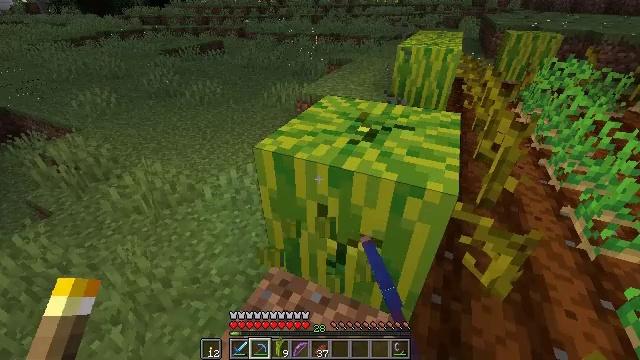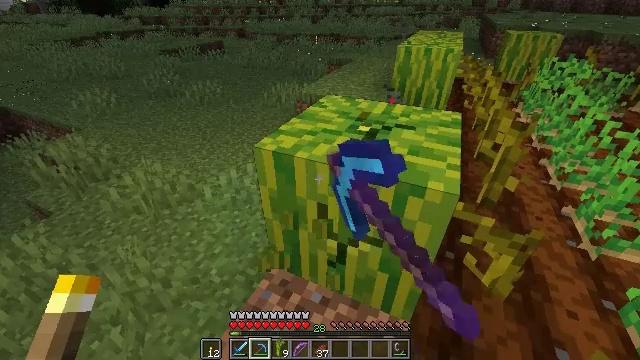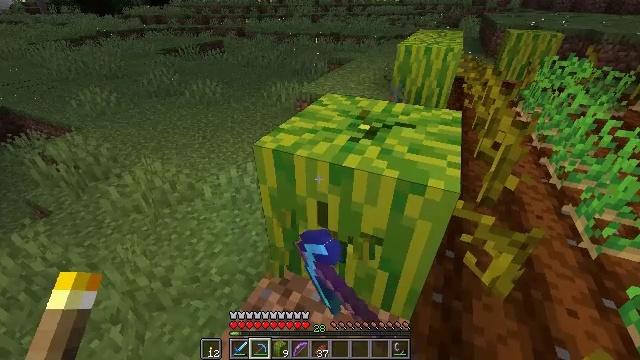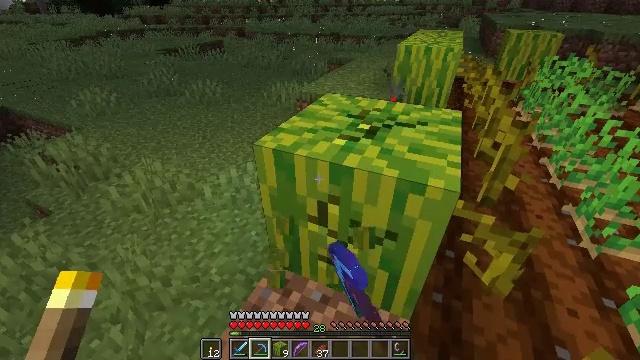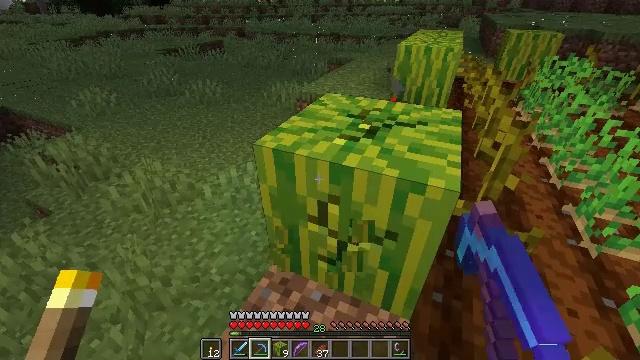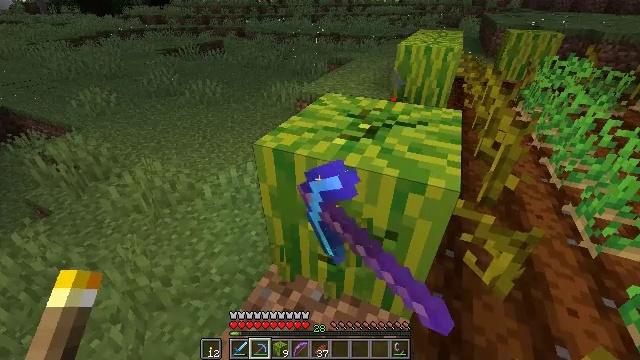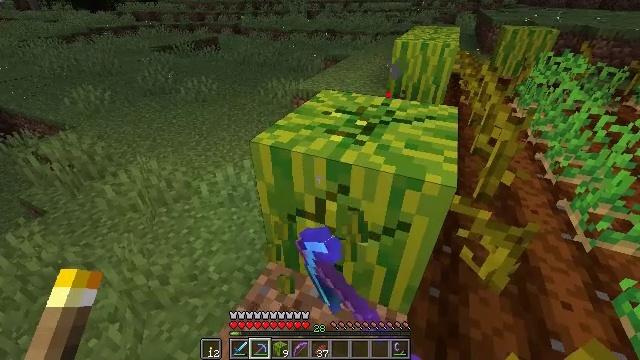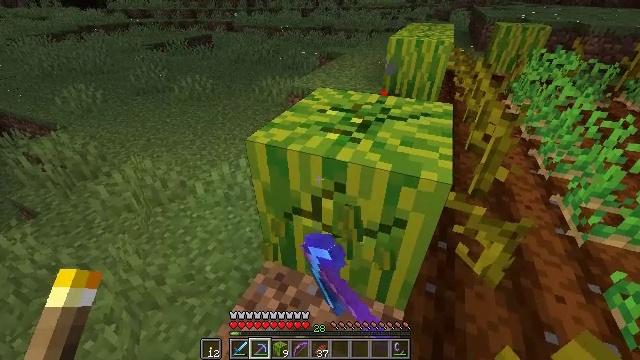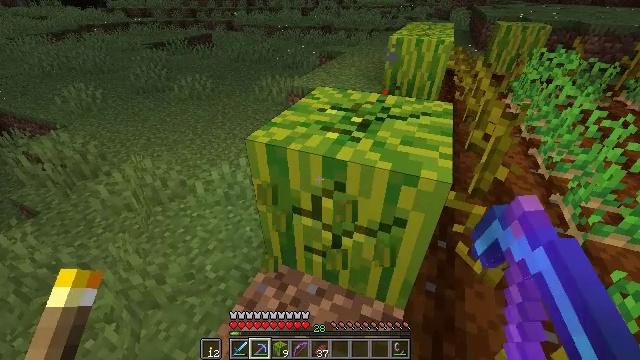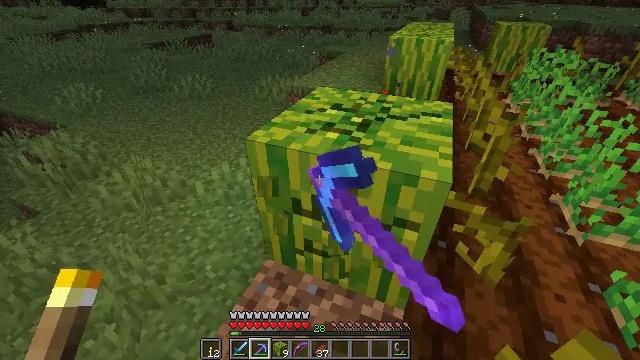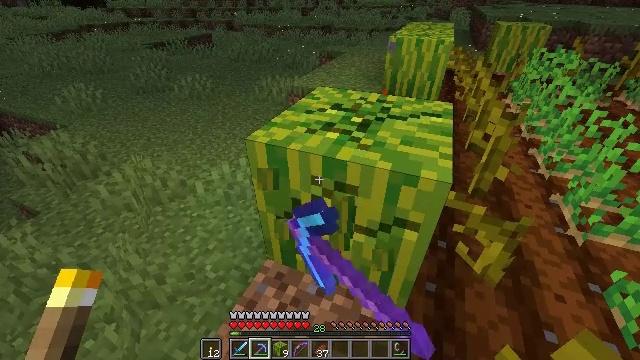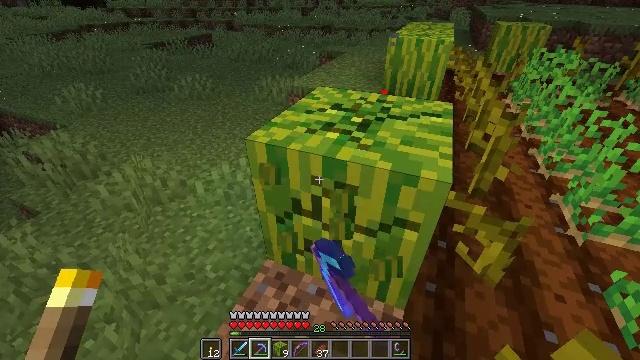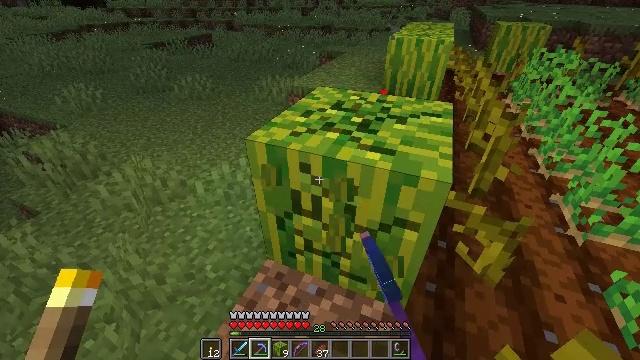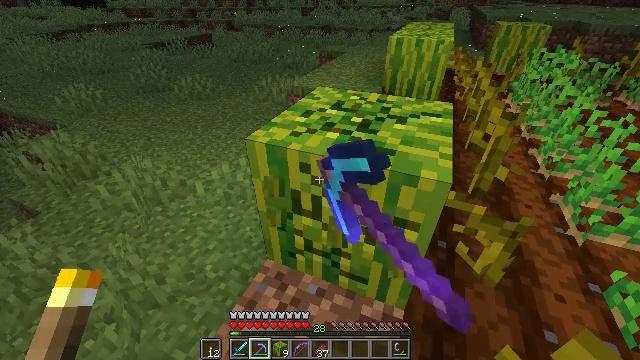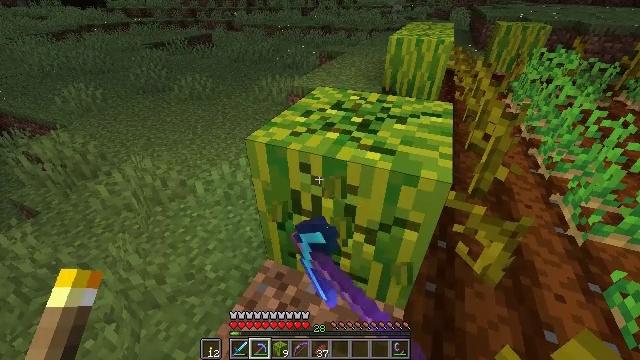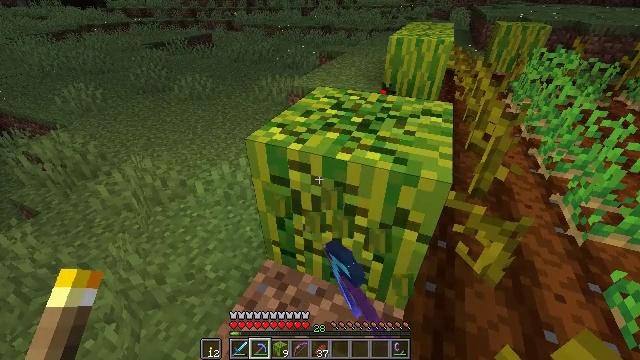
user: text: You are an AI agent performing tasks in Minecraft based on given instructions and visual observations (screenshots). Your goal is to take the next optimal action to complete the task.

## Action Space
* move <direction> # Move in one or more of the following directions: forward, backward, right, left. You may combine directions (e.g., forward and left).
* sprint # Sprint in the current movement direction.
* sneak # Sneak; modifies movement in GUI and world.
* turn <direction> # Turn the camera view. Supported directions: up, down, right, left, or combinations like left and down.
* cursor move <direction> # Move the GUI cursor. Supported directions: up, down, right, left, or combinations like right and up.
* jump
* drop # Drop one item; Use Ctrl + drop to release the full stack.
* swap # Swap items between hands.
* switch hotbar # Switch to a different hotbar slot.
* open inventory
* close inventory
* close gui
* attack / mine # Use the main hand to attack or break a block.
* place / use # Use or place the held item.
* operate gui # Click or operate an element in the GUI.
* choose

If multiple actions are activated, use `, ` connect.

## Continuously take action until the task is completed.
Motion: motion action
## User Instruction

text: Gather melon for food.
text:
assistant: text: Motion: attack / mine
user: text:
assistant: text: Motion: attack / mine
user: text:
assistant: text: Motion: attack / mine
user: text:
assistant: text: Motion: attack / mine
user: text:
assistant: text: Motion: attack / mine
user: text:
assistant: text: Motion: attack / mine
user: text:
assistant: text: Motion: turn right, attack / mine
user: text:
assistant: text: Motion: attack / mine
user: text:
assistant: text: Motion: attack / mine
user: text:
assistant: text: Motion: attack / mine
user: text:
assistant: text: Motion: attack / mine
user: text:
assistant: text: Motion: attack / mine
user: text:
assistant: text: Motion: attack / mine
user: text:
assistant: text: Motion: attack / mine
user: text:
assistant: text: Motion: attack / mine
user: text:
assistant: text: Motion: attack / mine
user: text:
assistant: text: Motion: attack / mine
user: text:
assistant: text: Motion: attack / mine
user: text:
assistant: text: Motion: attack / mine
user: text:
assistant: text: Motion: attack / mine
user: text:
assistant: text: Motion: attack / mine
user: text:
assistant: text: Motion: attack / mine
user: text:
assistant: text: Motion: attack / mine
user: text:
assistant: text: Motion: attack / mine
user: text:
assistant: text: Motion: attack / mine
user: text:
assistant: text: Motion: attack / mine
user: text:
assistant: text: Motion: no_op
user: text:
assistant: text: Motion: no_op
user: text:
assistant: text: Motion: move forward
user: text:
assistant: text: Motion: move forward